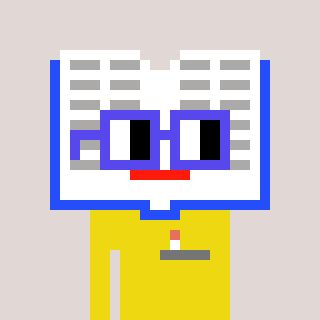
a pixel art character with square blue glasses, a dictionary-shaped head and a yellow-colored body on a warm background